Question: I use Delphi since version 2 and now on the version XE3.
Since 'BSD2006' I've noticed this menu 'Languages' on the 'Project' main . Now that I am interested in build an application available in and , I searched for tutorials on the Internet but couldn't find anything about this function, only third party components and wizards. Since English is not my first language, I don't even know how to look for the right terms in order to get to this Delphi tool.
Does anyone already used this tool? Where Can I find a proper tutorial to get started? Thanks.

Since Remy answered correctly, but with a link, I will resume it so other can get to it quickly:
1. Save all your project files
2. Go to Menu > Project > Languages > Add
3. Add as many languages as you need
4. Go to Menu > View > Project Manager
5. You will see your project plus a project for each language you created
6. Expand one language project and you will see the DFM files to translate your forms
7. Right click and open one and you will see the Translation Editor
8. Translate all the needed strings and then save the file
9. Again in the Project manager expand .\Win32\Debug\ and see the RC resource files
10. Right click one and edit the constant strings of all the units files of your app
More Tips:
- In order to get the strings of your own units into the translation list file, you have to create them as constants, but using not the 'consts' reserved word, but the 'resourcestring' one, like: 'resourcestring Str1 = 'Test'; StrN = '%s strings found';'- Every time you create a new 'resourcestring' or add a visual component on a form, you have to update the languages metadata, and to do it, go to Menu > Project > Languages > Update Localized Projects- Every time you finish to translate the terms on your language files, you not just have to save those files, but you have to re-build the projects they belong. It's easier if you go to Menu > Project > Build All Projects
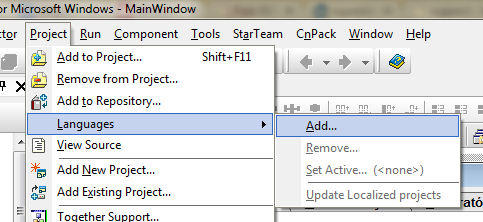
Answer: Start by reading the documentation:
<URL>
<URL>